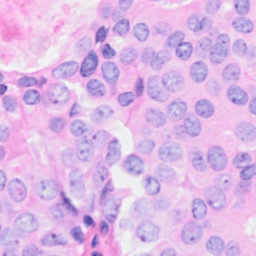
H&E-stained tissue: Breast